Brain MRI, t2w sequence, axial 2D slice.
Patient: age 18, sex M, weight 78 kg, height 1.78 m
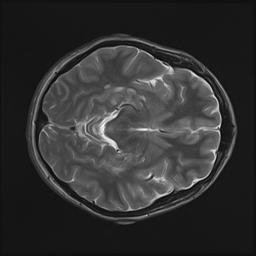